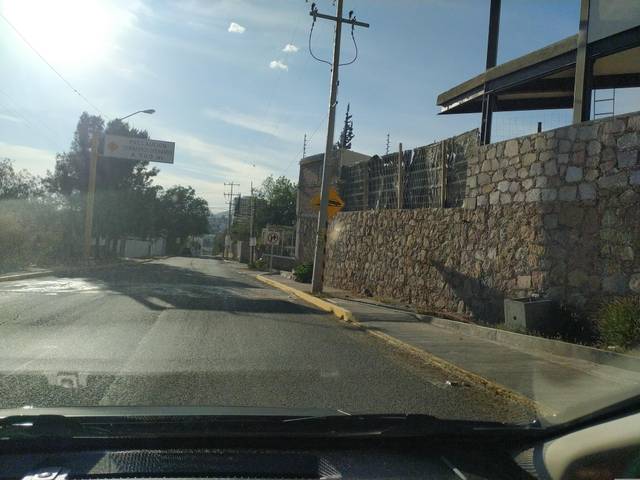
Region: Mexico
Coordinates: 20.988, -101.28